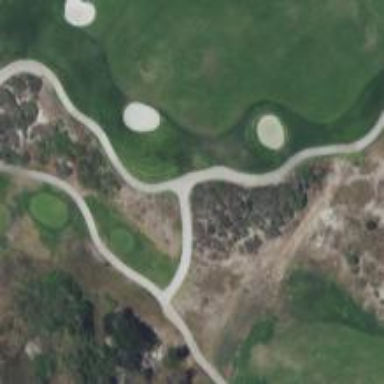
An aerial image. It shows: Path for both road and golf.